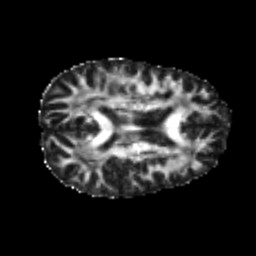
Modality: FA
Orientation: axial
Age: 24
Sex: male
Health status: healthy
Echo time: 0.074 s